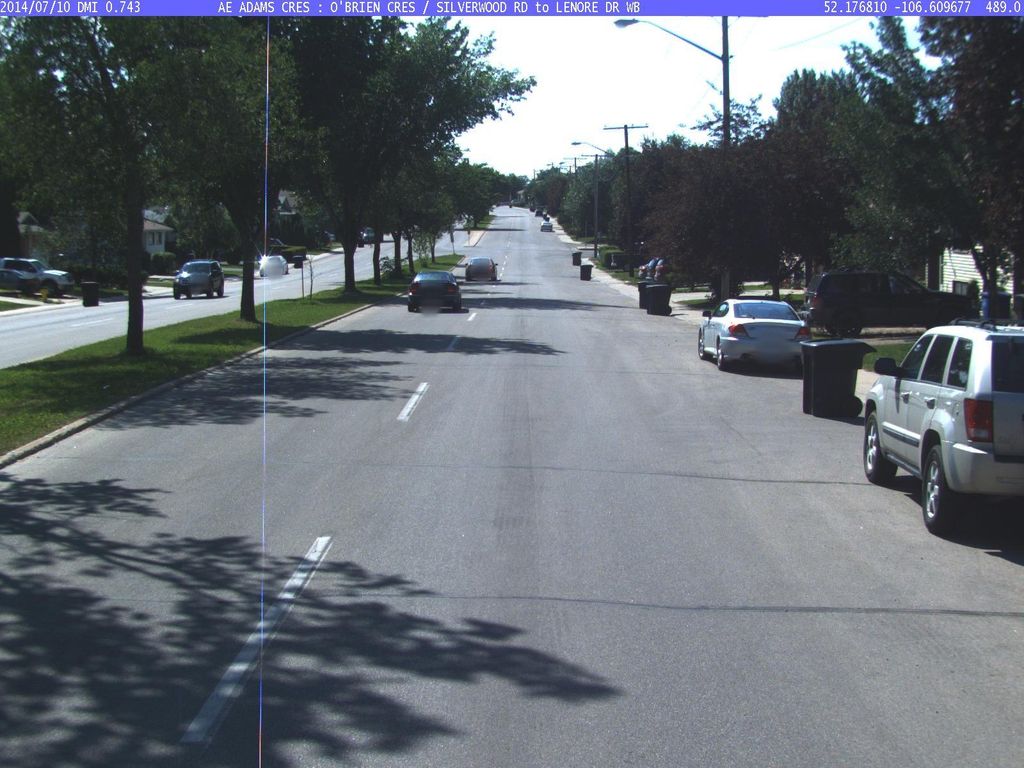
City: saskatoon